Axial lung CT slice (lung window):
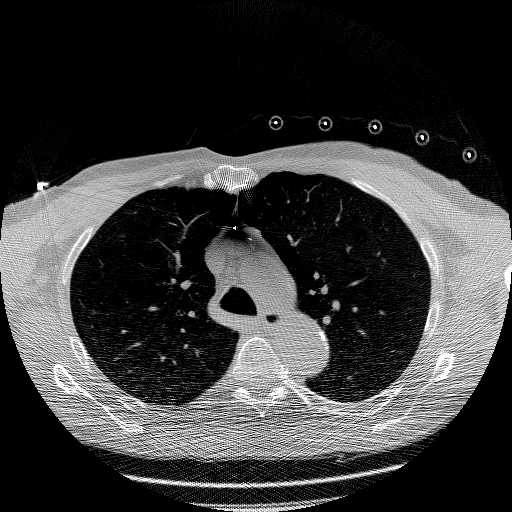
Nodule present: no